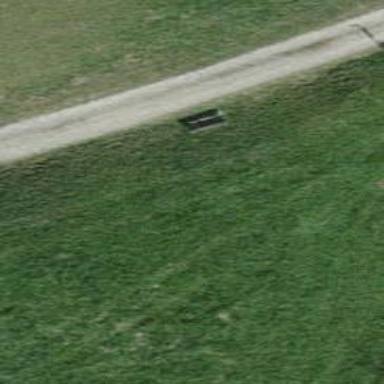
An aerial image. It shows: Bench.